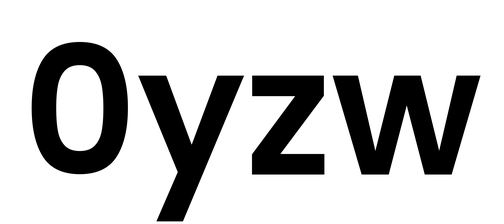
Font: Poppins-SemiBold